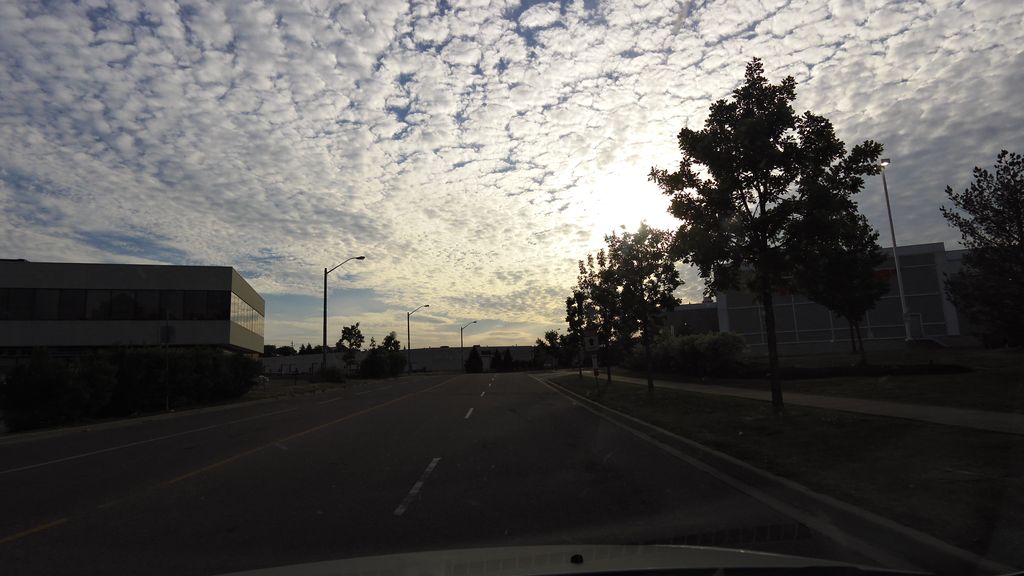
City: toronto